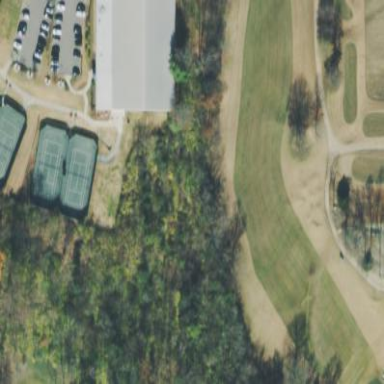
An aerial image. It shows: Rough area in golf course.